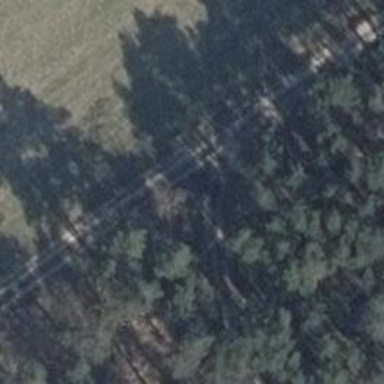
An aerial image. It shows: Sandy track road with grade4 tracktype.